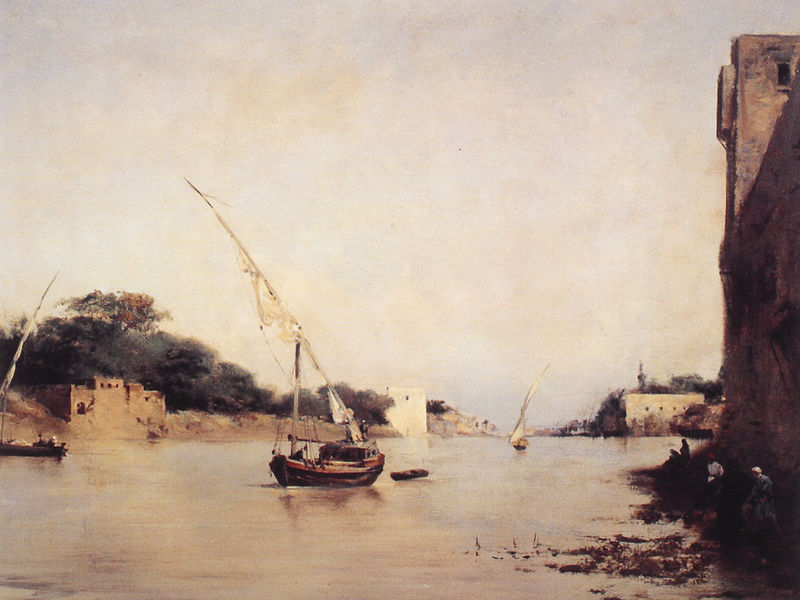
Titel: Blick auf den Nil
Künstler: Eugène Fromentin
Institution: Paris, Musée d’Orsay
Schlagwörter: baum, himmel, bäume, fluss, haus, häuser, boot, schiff, segel, segelboot, mast, segelschiff, orient, festung, kastell, südlich